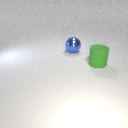
large green rubber cylinder in front of large blue metal sphere